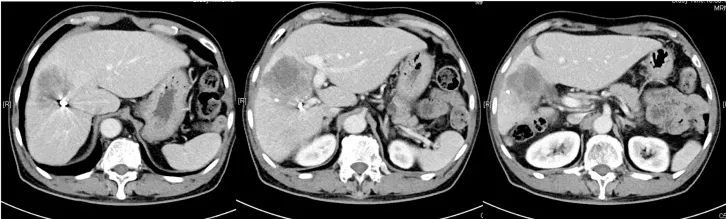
Axial images of CT scan after Y90 therapy: the HCC lesion reduced to 6.5 cm in size.
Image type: radiology (ct)